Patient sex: F
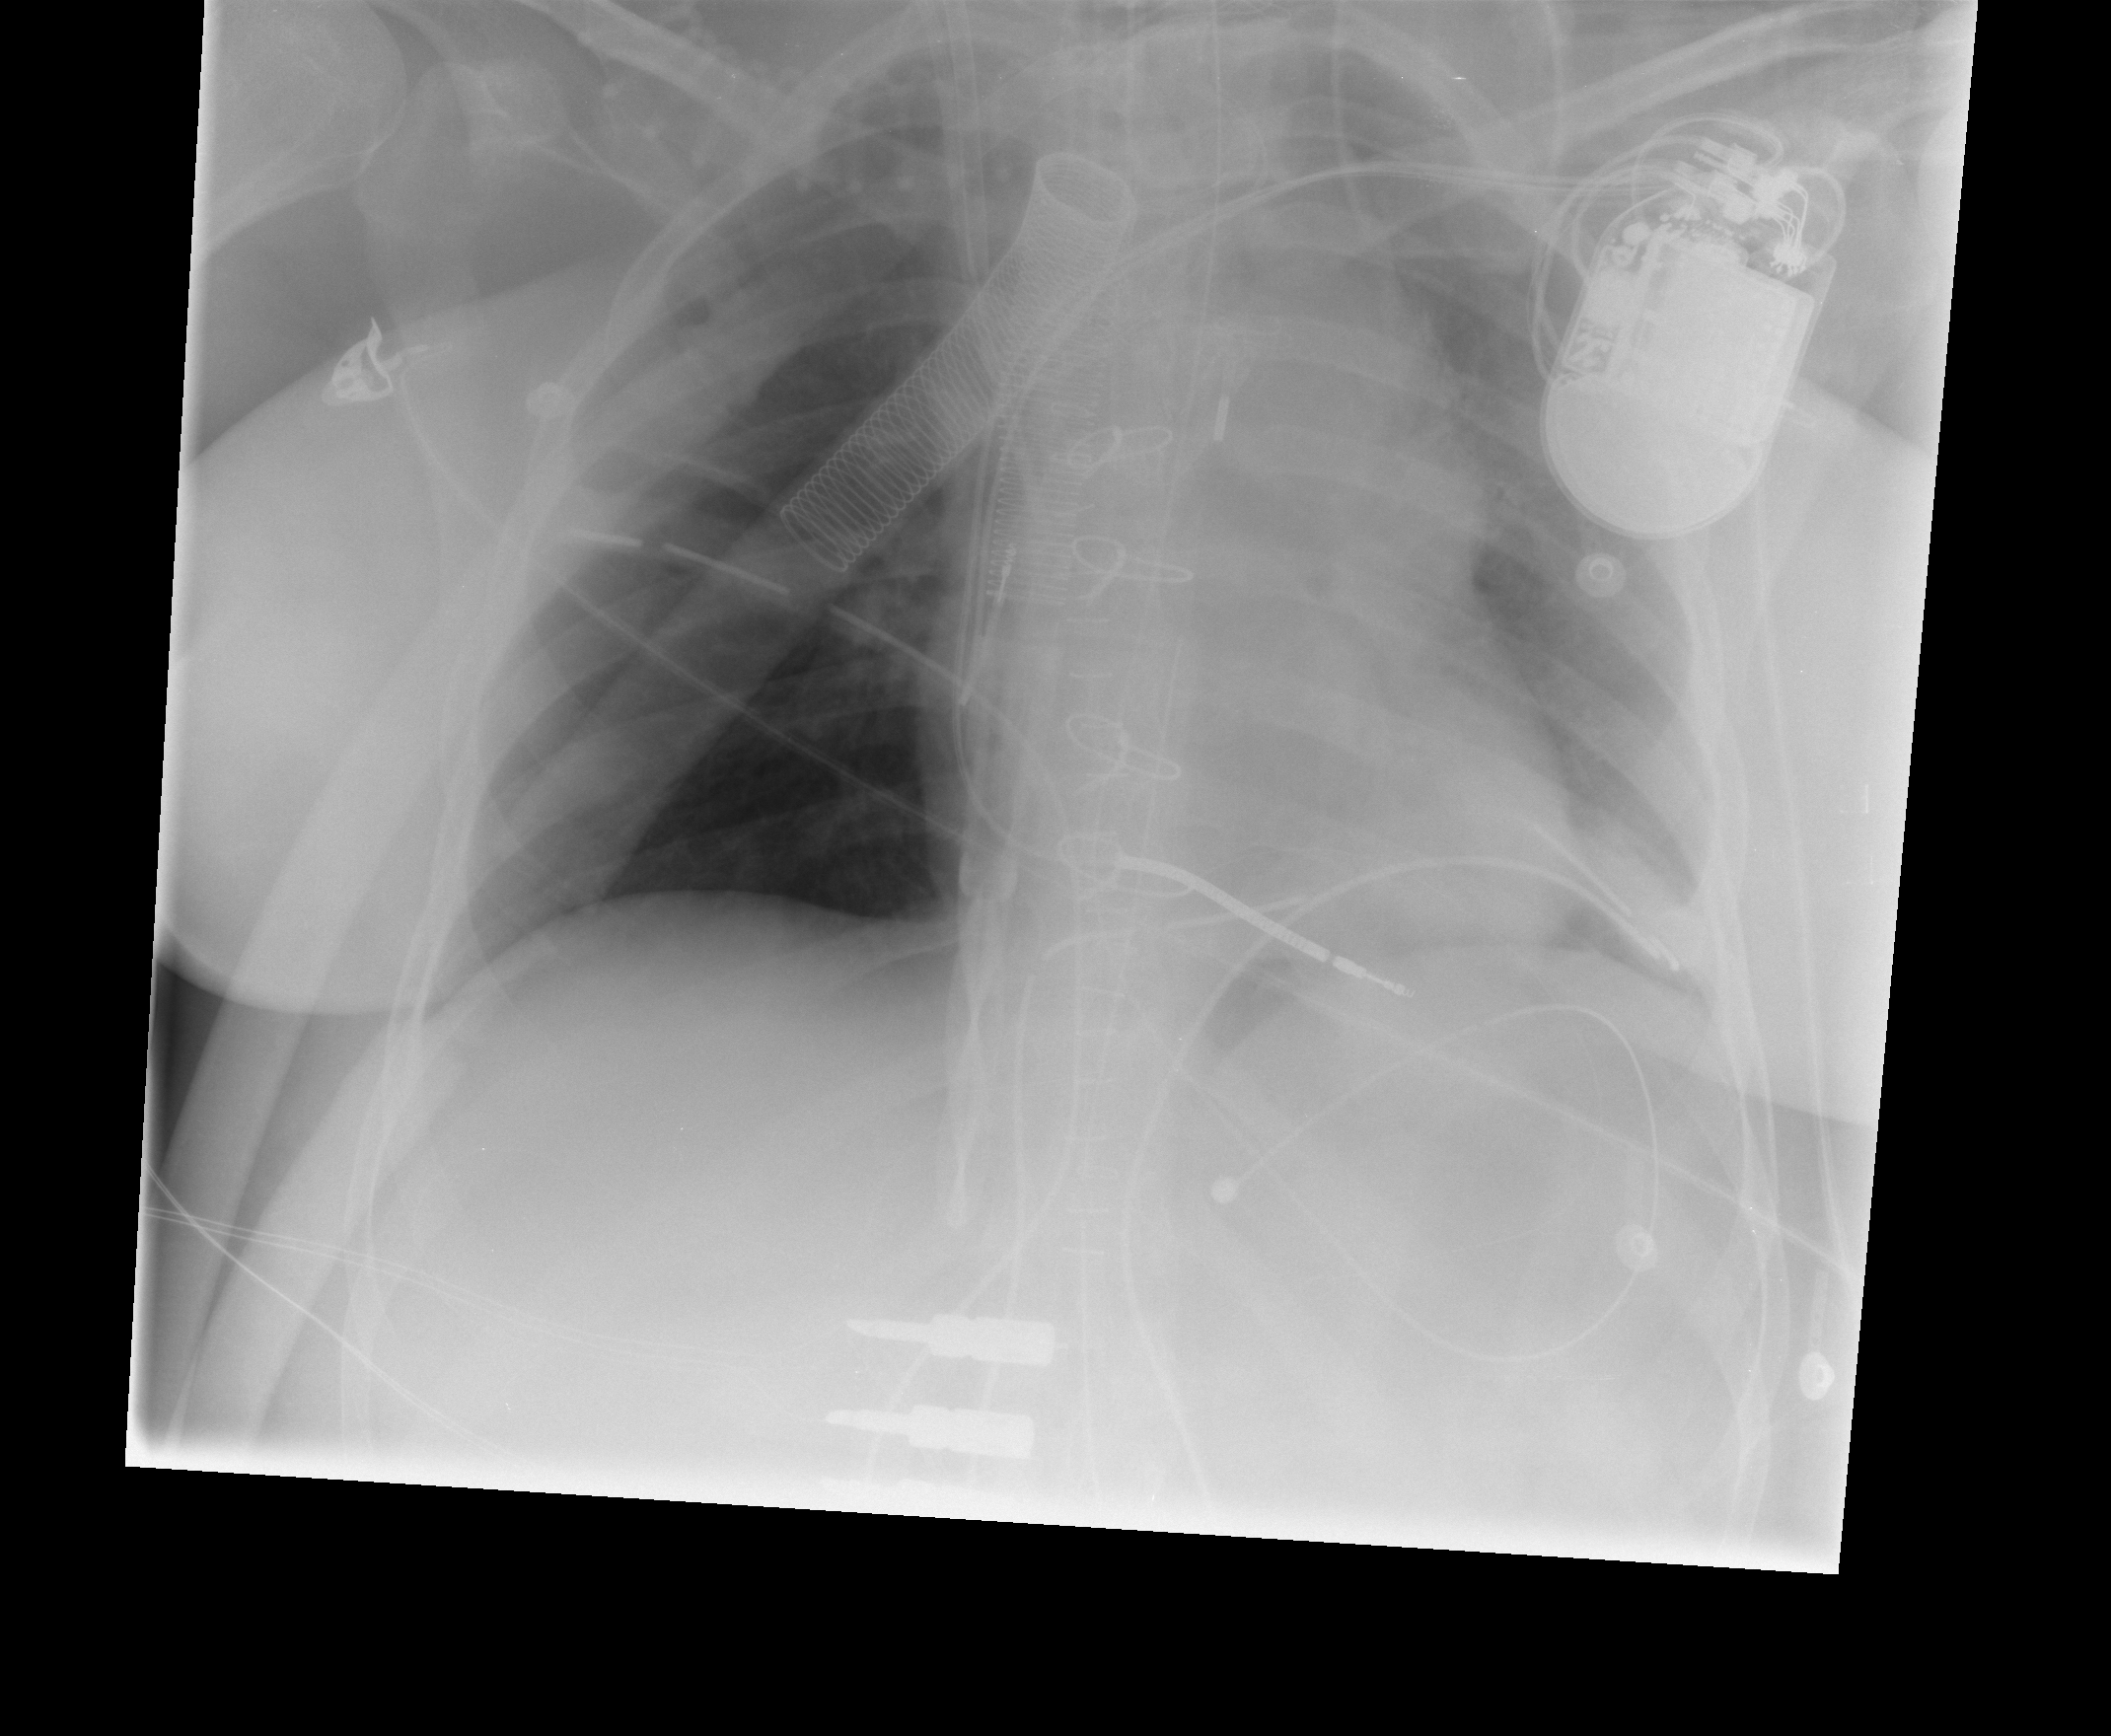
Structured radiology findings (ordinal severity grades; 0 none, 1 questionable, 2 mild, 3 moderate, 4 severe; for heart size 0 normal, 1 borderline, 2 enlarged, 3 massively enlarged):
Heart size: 0
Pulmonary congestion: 2
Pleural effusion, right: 0
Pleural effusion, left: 0
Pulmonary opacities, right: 0
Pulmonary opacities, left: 2
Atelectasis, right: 0
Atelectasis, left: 2